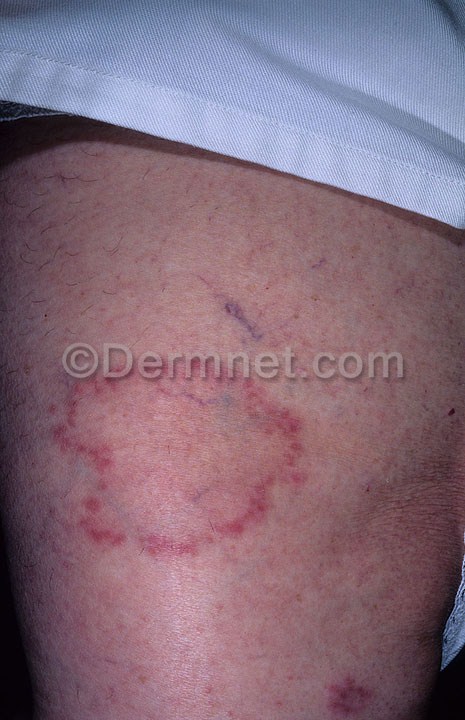
Disease: Tinea Ringworm Candidiasis and other Fungal Infections